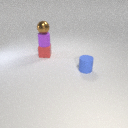
small red rubber cube below small purple rubber cylinder